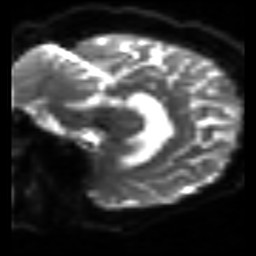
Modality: sbref
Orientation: sagittal
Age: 54
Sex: female
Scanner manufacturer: siemens
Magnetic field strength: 3 T
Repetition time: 3.2 s
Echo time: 0.081 s